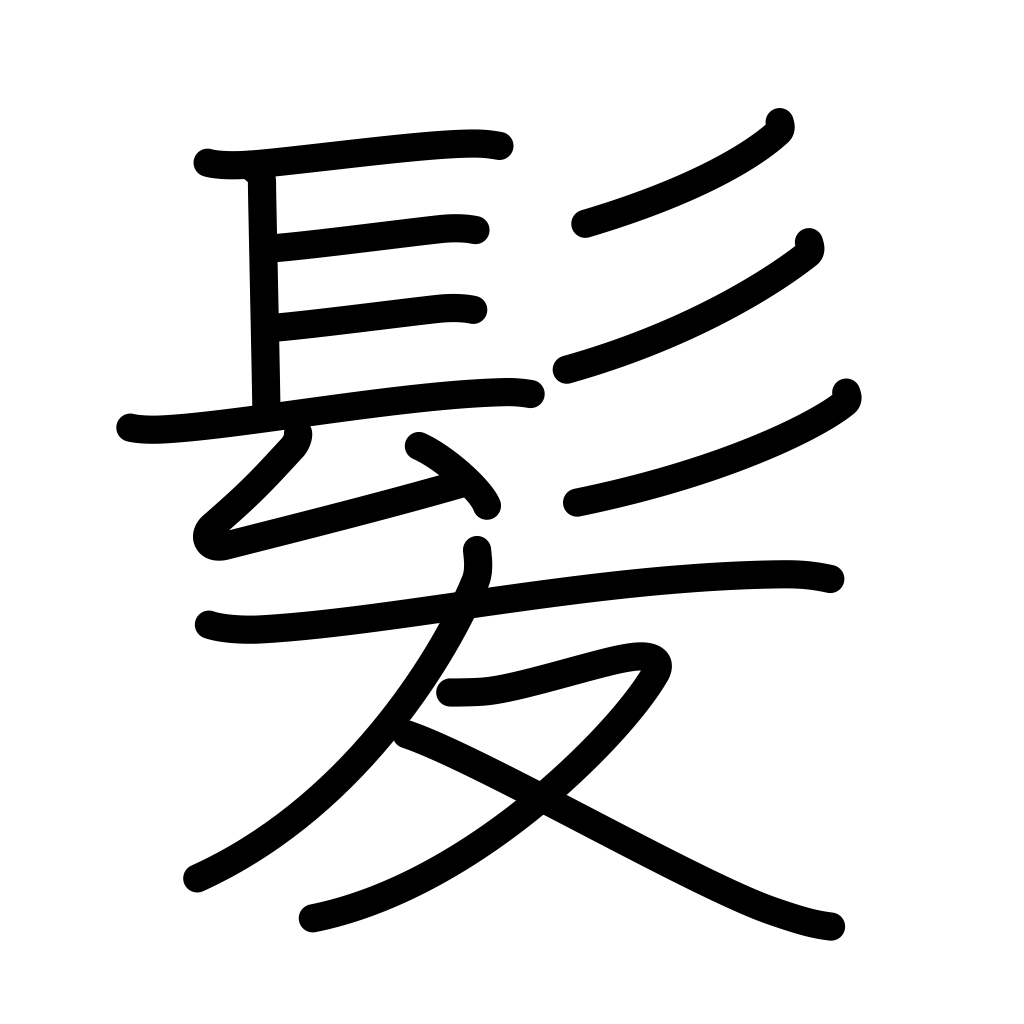
Meaning: hair of the head